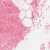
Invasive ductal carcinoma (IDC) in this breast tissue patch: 0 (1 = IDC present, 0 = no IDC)